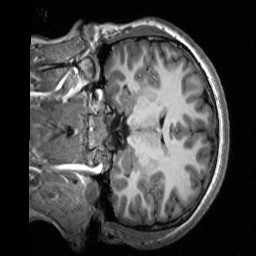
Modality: T1w
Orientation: coronal
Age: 21
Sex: female
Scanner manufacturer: siemens
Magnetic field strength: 3 T
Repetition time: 2.53 s
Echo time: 0.00277 s